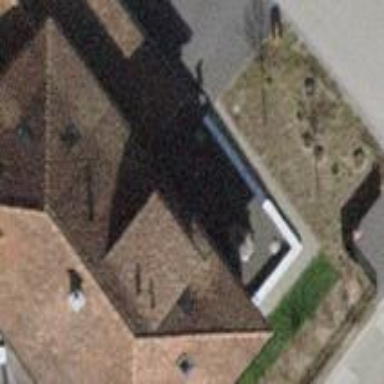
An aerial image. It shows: Building with hipped roof.